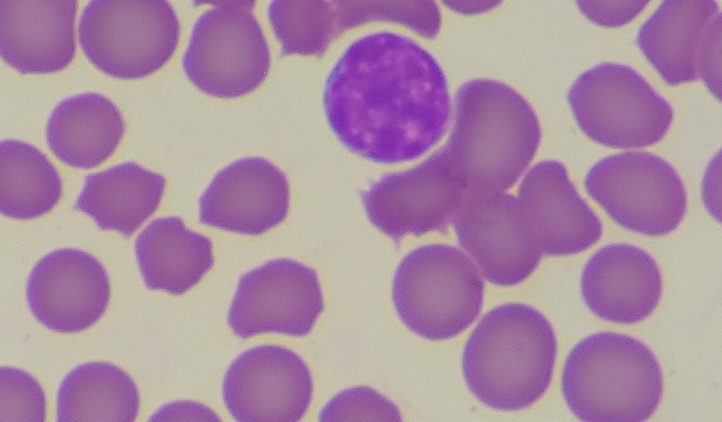
White blood cell type: Lymphocyte